Field crop: maize
Growth stage: 2
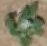
Species: chenopodium